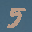
Label: 5